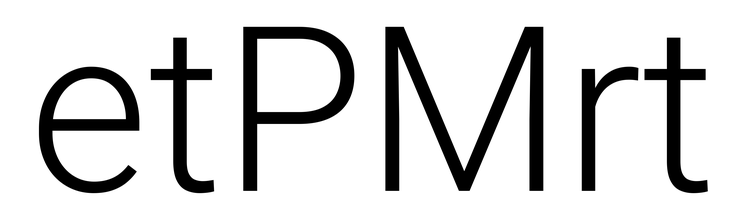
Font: Roboto_Light